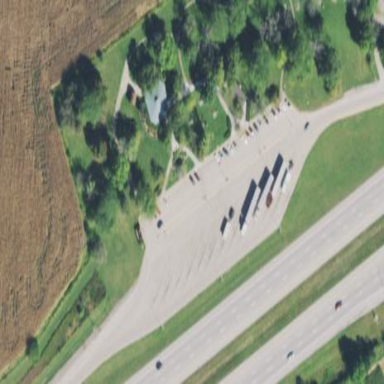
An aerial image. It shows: Park with rest area for roads.